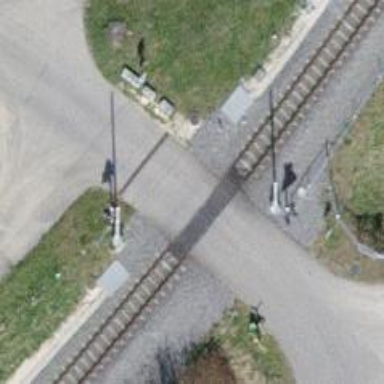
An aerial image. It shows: Level crossing along the railway.